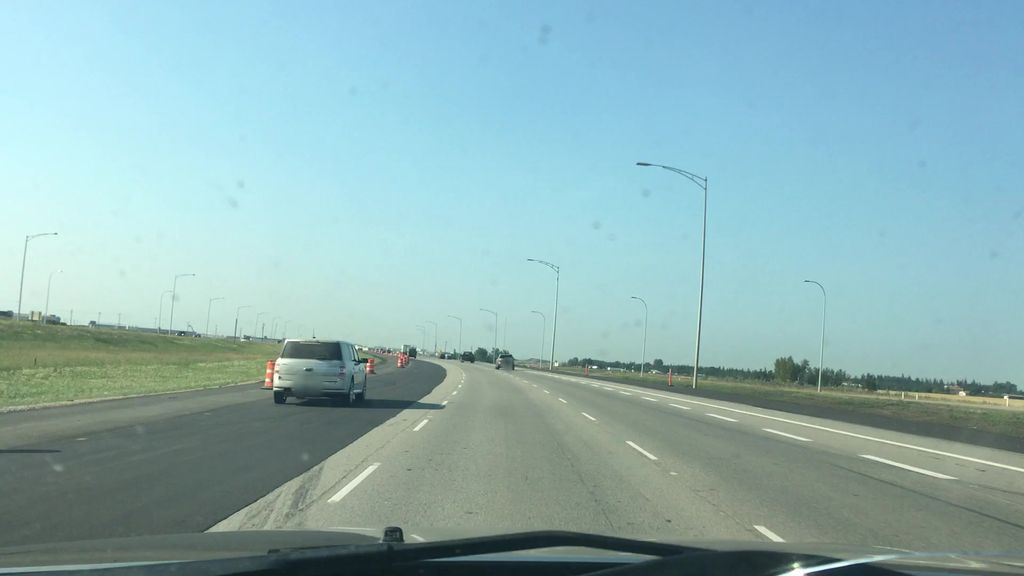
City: edmonton